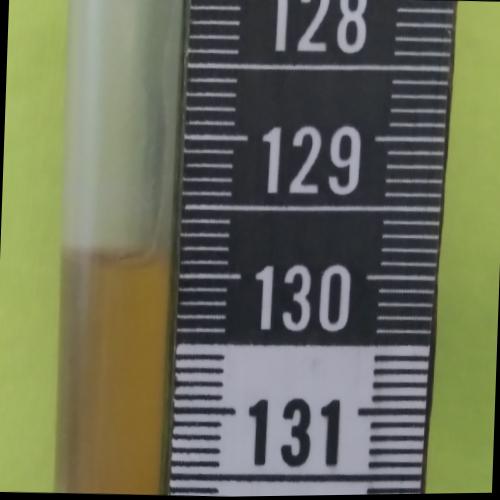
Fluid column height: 129.9 cm